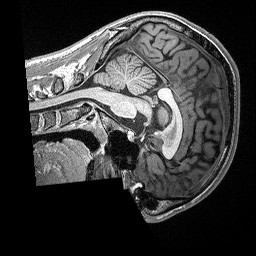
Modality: T1w
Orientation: sagittal
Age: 18
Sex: male
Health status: healthy
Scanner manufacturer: siemens
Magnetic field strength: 3 T
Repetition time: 2.3 s
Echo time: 0.00298 s